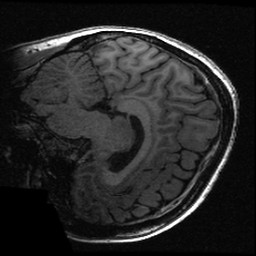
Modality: T1w
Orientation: sagittal
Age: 34
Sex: female